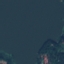
Label: SeaLake